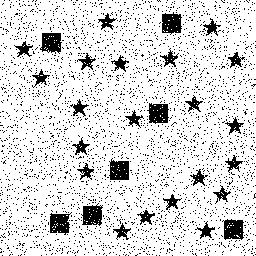
Squares: 7
Triangles: 0
Stars: 21
Total shapes: 28